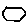
Label: hexagon